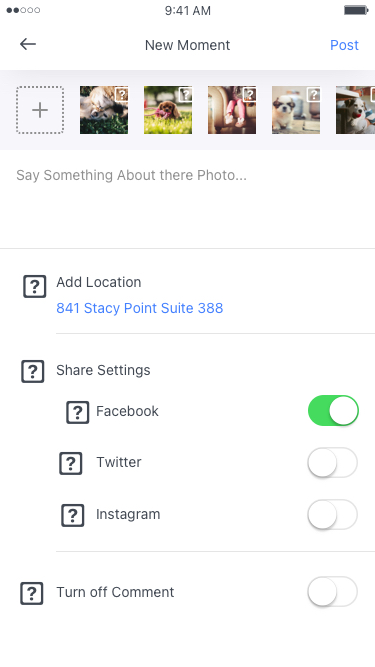
Text in this UI design:
Turn Off Comment
You can change this later by going to
the ••• menu at the top of your post
Add Location
841 Stacy Point Suite 388
Share Settings
Facebook
Twitter
Instagram
Say something…